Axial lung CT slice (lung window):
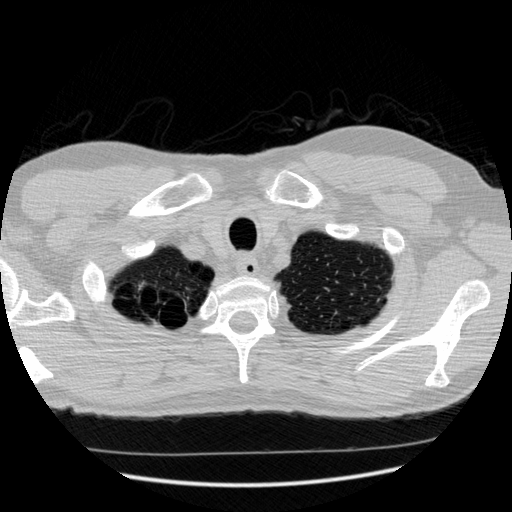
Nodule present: no